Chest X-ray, PA view. Patient: 68 years old, sex M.
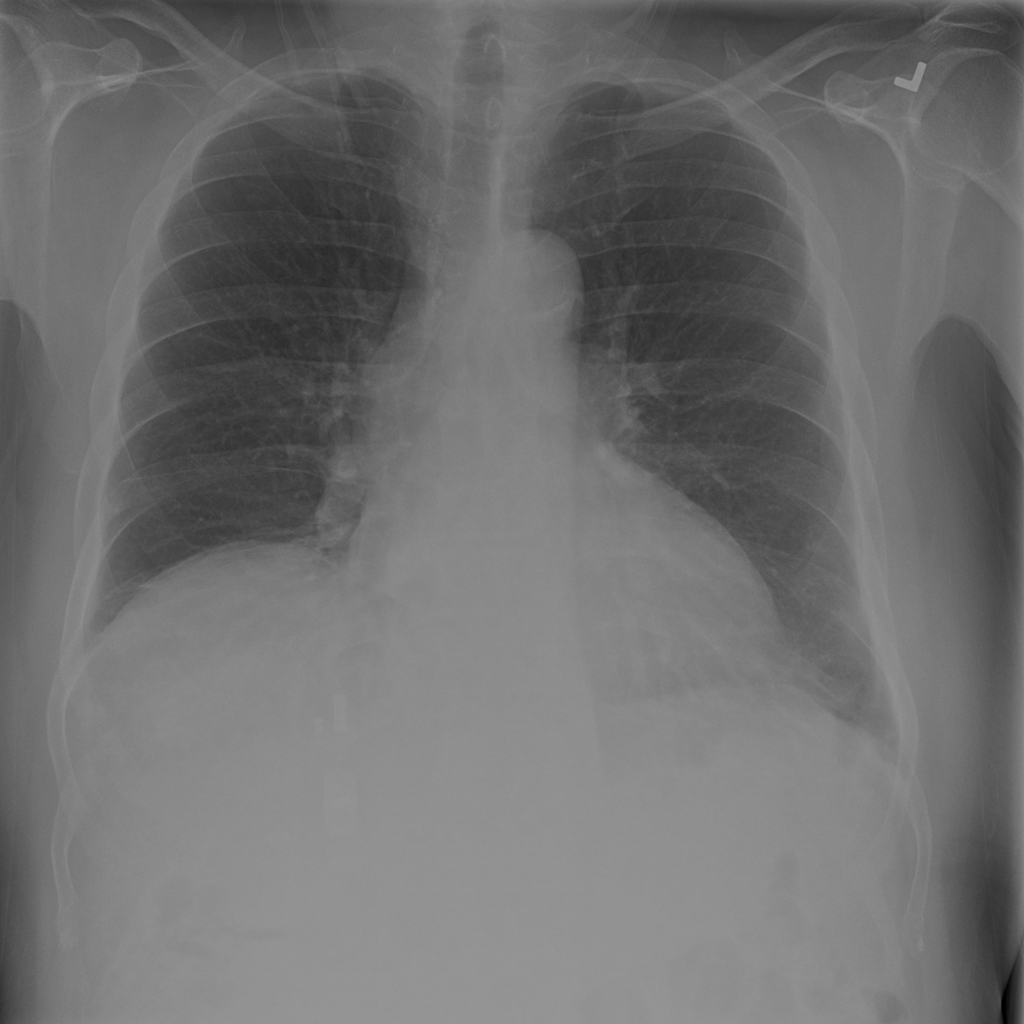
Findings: No Finding